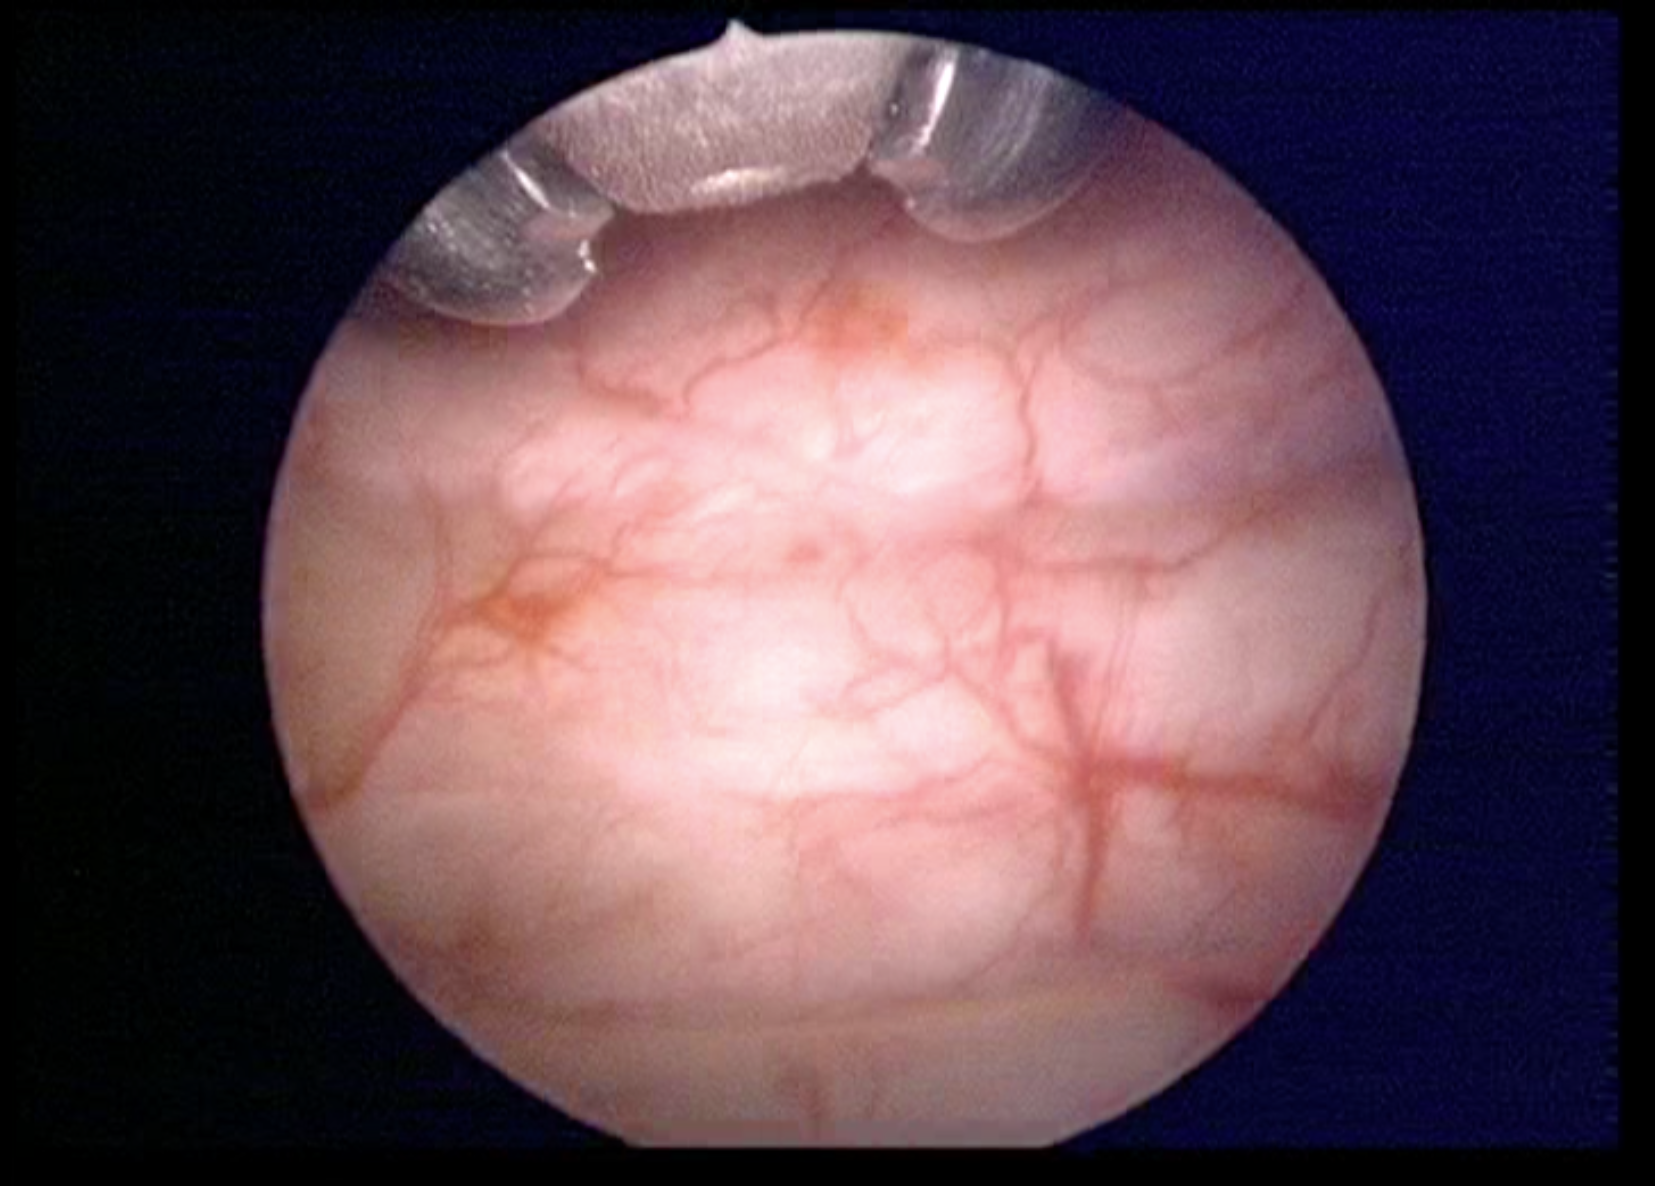
Modality: WLC
Class: Non-malignant
Subclass: InflammationNOS
Lesion: L1
Morphology: Non-papillary
Bladder cancer association: No